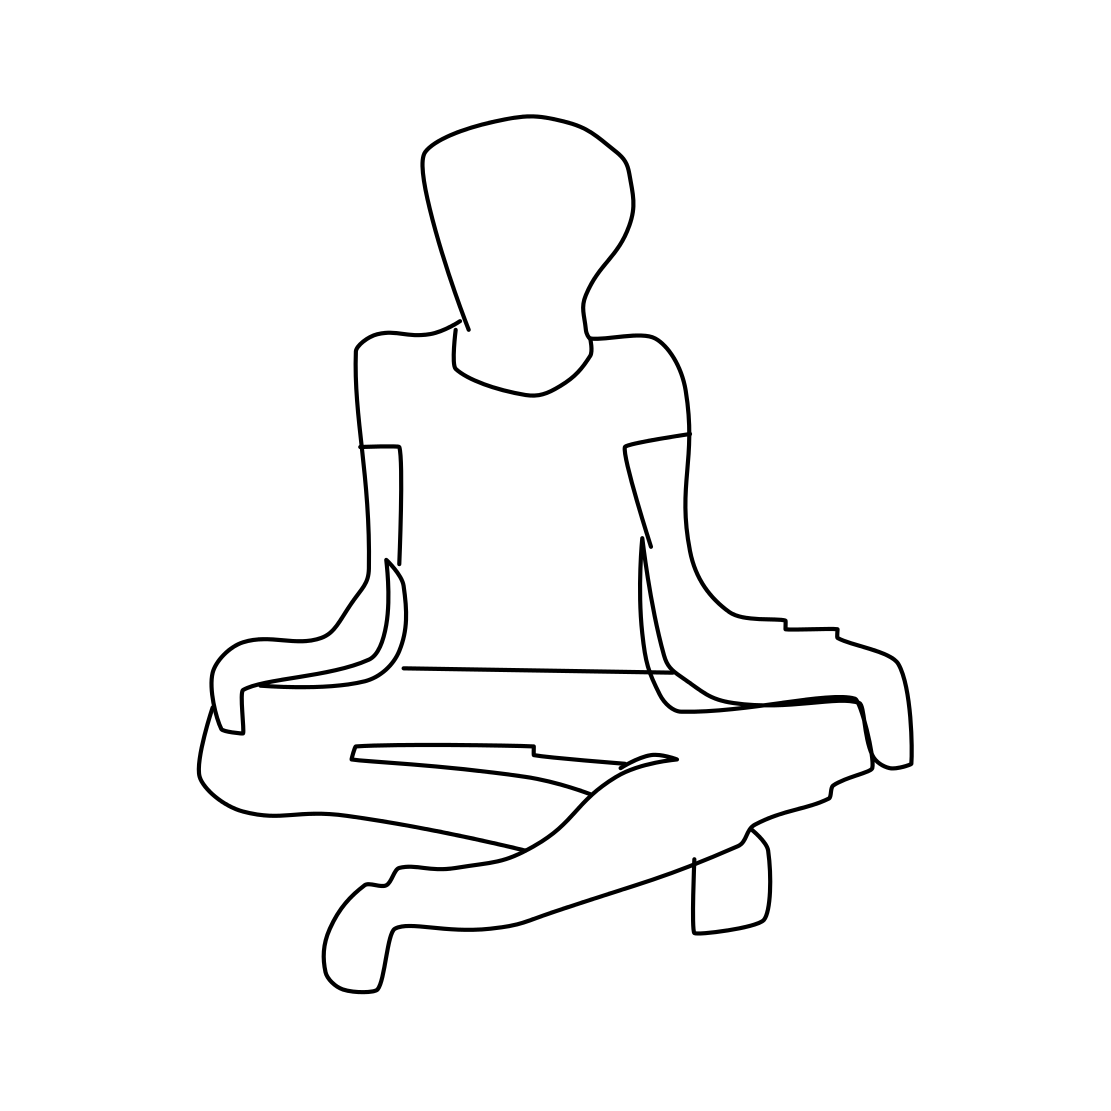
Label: person sitting